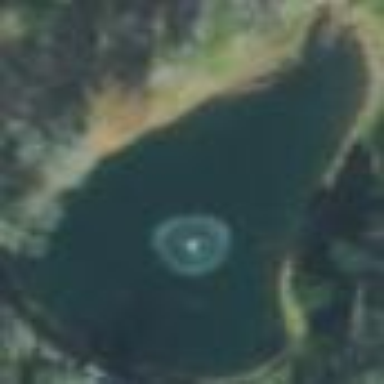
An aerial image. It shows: Pond surrounded by natural water.